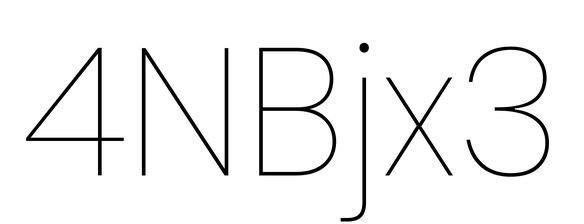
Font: Poppins-Thin